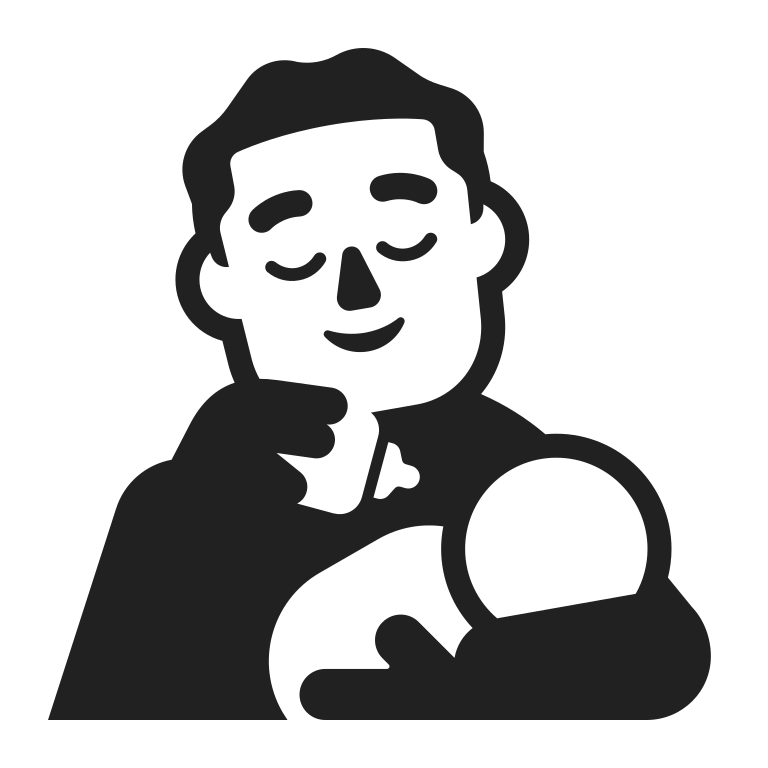
man feeding baby high contrast default